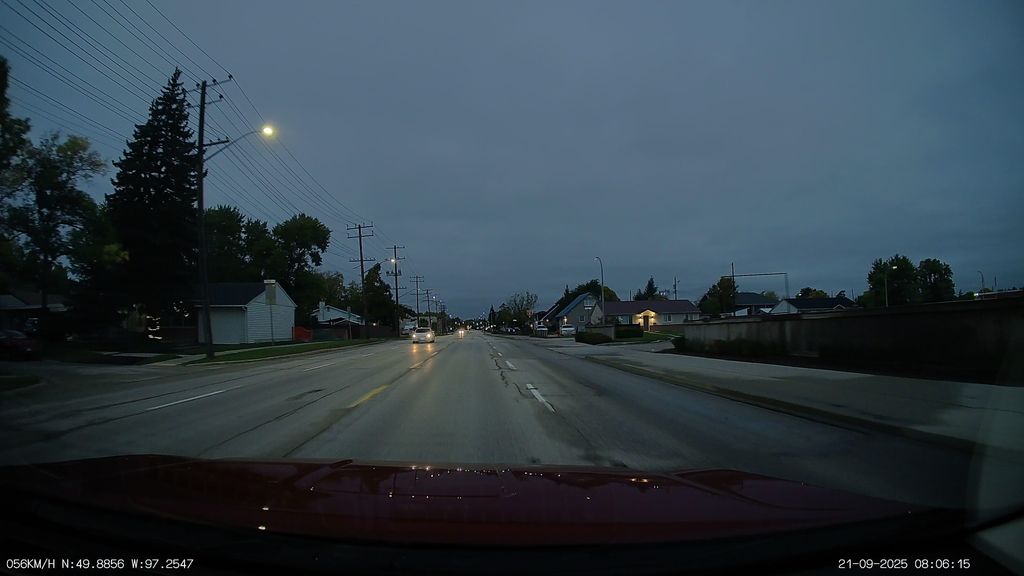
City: winnipeg